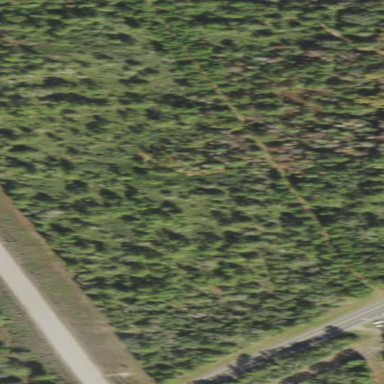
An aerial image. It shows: Mixed woodland with various types of leaves.